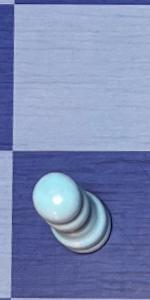
Label: Pawn_White